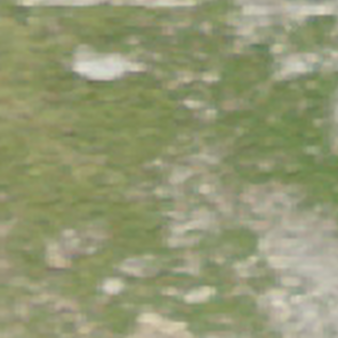
Label: other